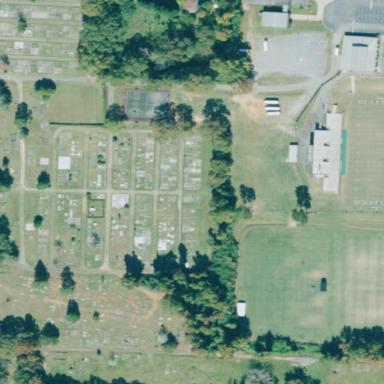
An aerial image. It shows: Cemetery.